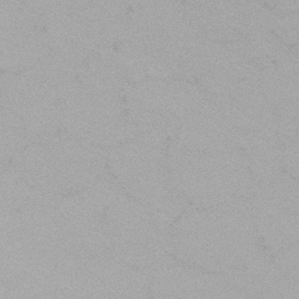
Label: frost